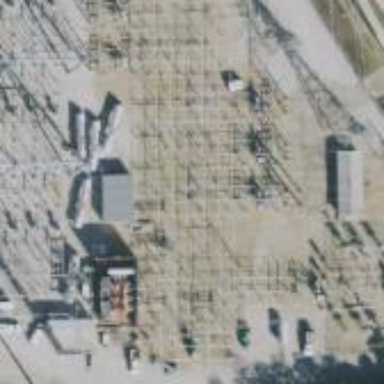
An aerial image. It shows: Outdoor power substation enclosed by fence. The substation operates at the transmission level.